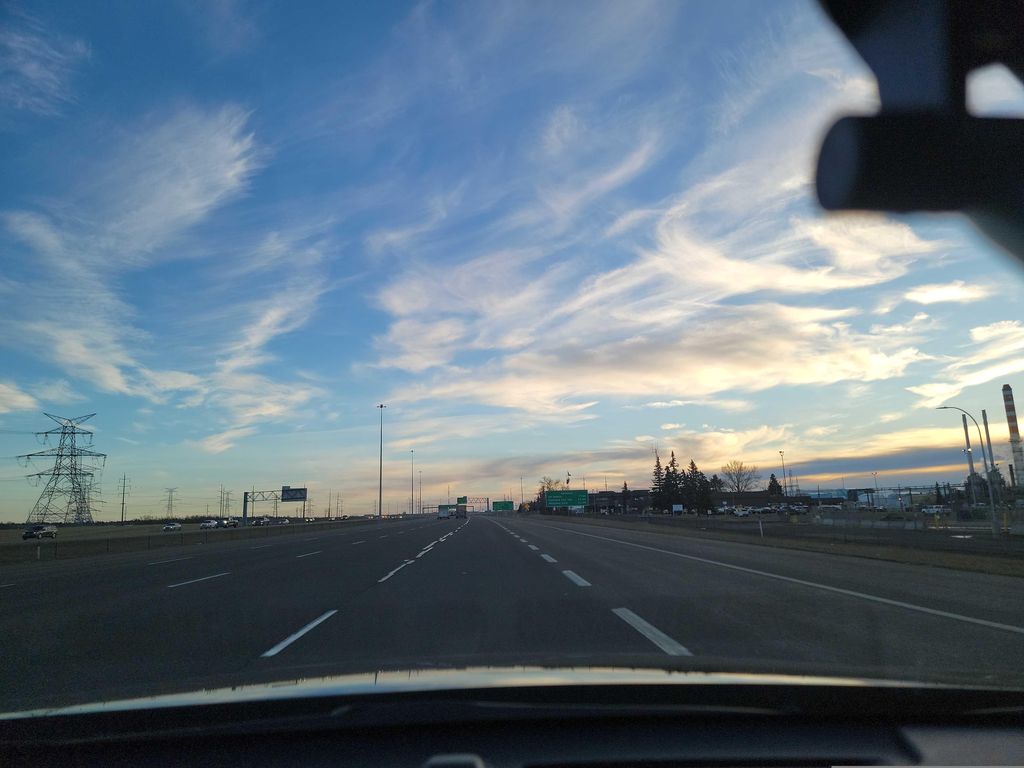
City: edmonton